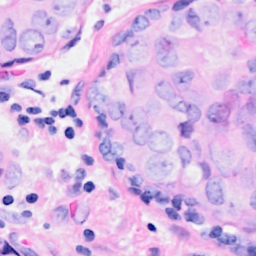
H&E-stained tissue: Breast